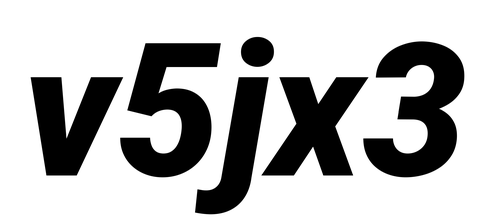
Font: Roboto-Italic_Black_Italic